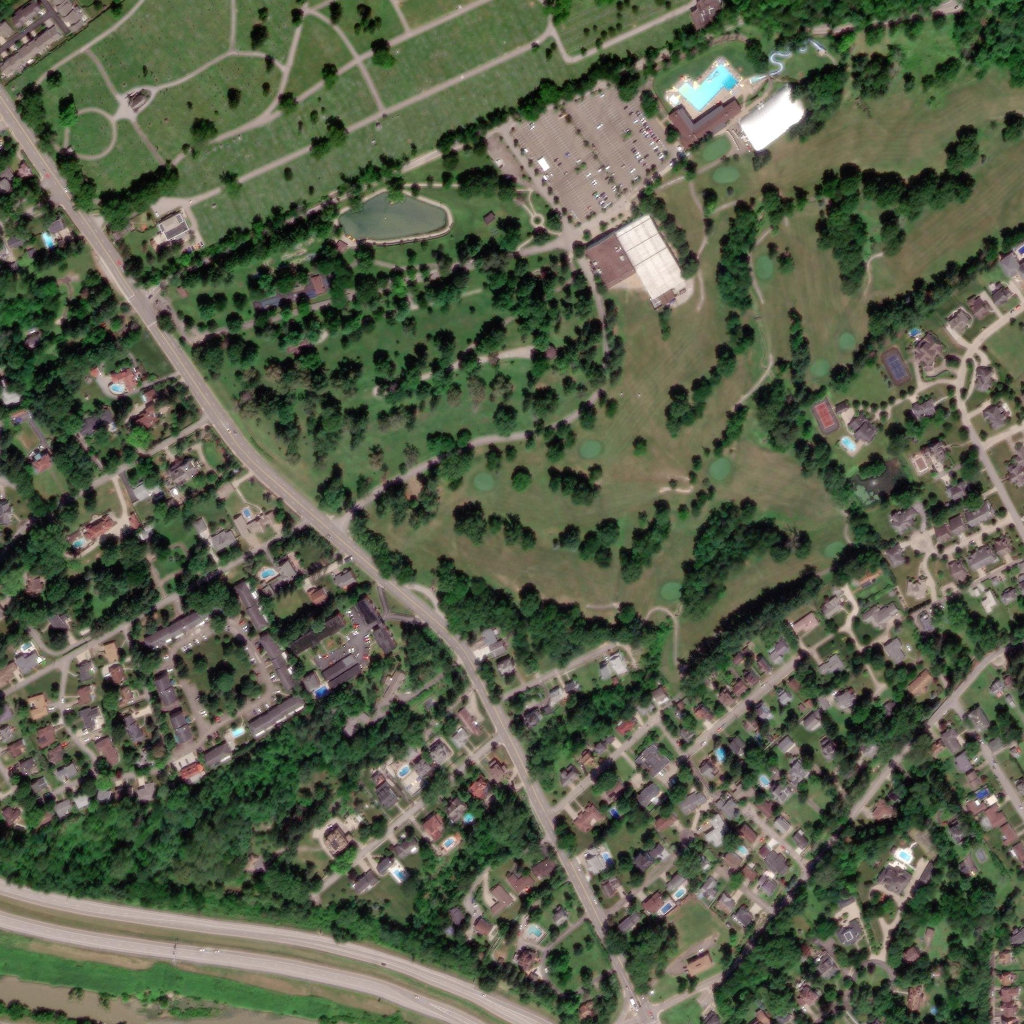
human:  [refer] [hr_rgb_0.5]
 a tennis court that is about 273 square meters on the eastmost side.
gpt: <box>[[86, 34, 88, 37, 0]]</box>

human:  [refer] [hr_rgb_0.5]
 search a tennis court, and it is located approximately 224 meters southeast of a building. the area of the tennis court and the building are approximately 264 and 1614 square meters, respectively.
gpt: <box>[[79, 39, 81, 42, 0]]</box>

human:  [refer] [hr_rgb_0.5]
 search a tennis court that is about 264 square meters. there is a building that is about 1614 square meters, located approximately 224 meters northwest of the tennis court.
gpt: <box>[[79, 39, 81, 42, 0]]</box>